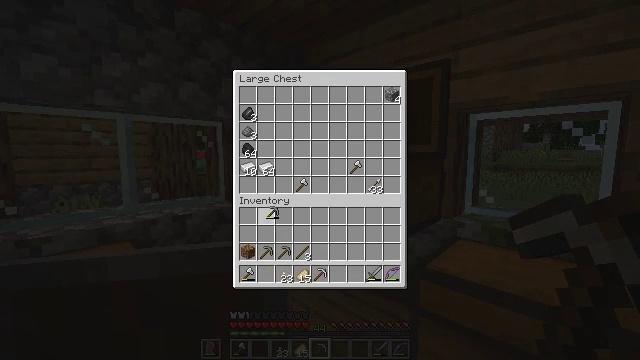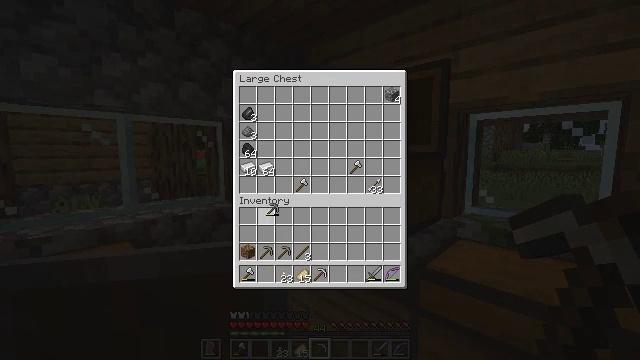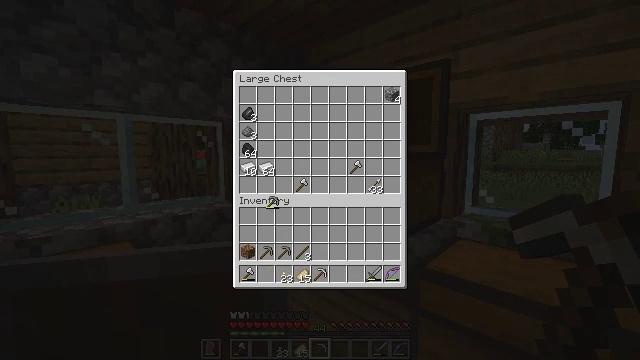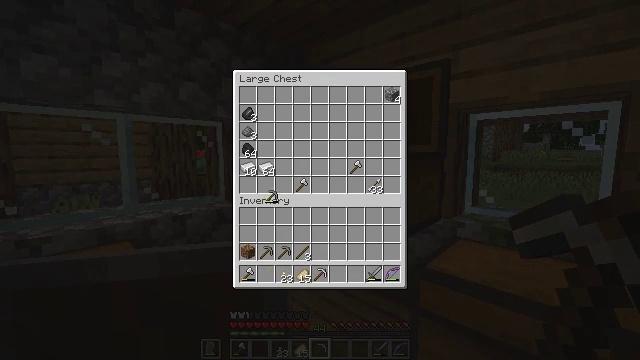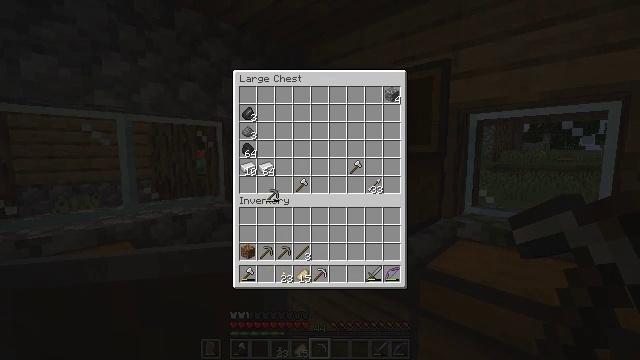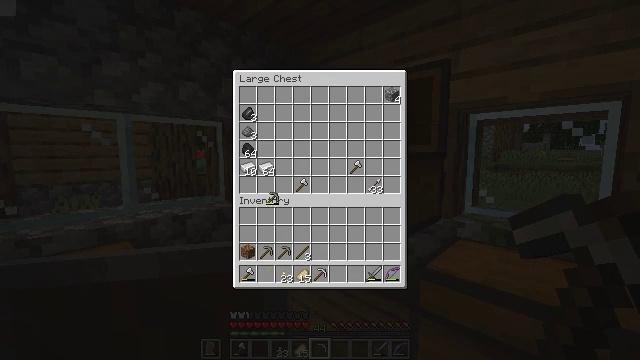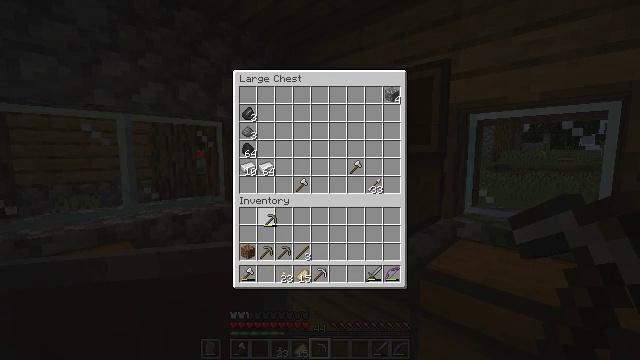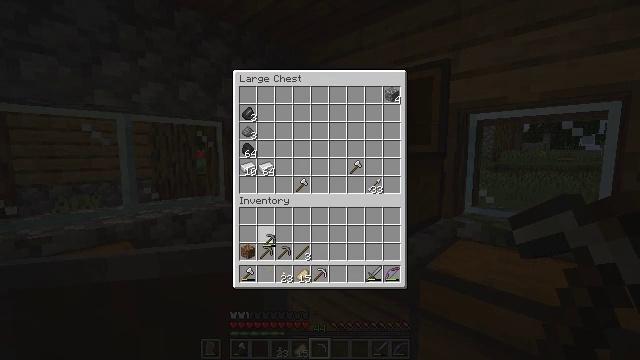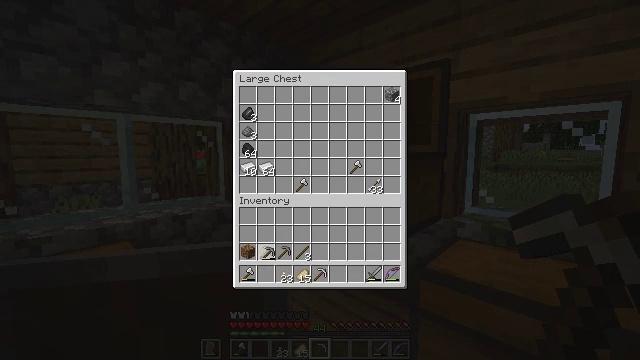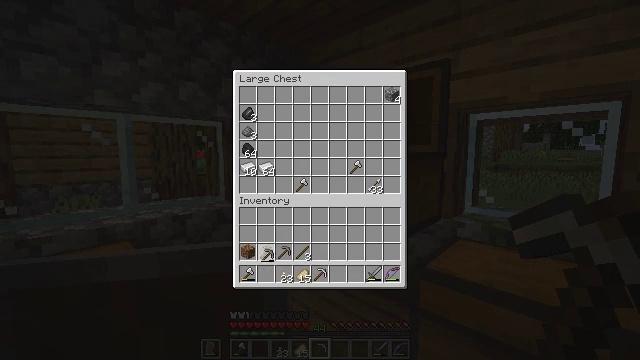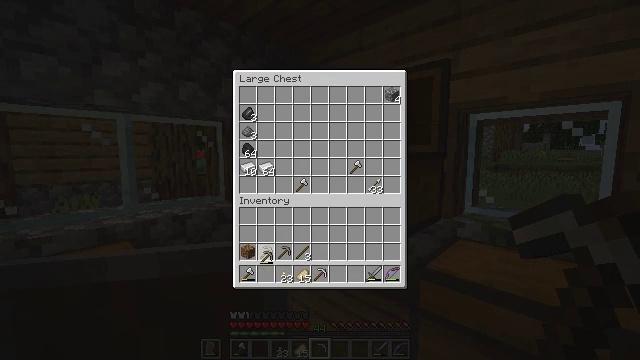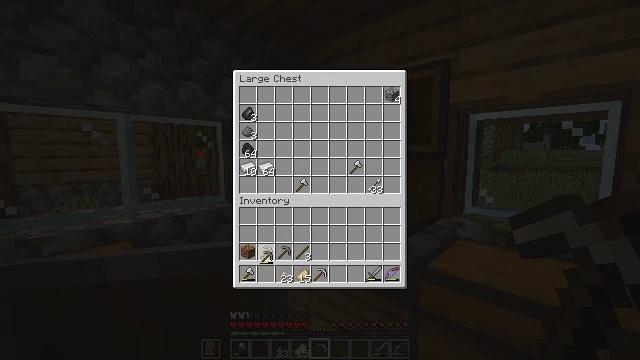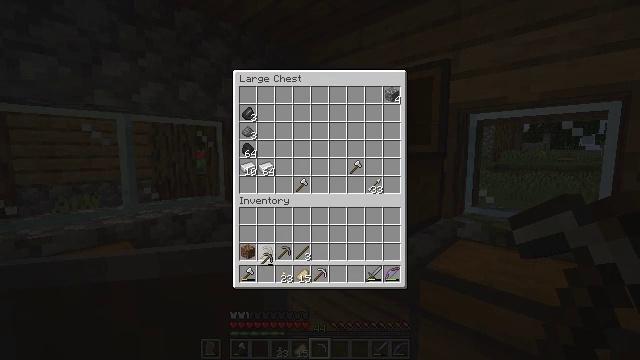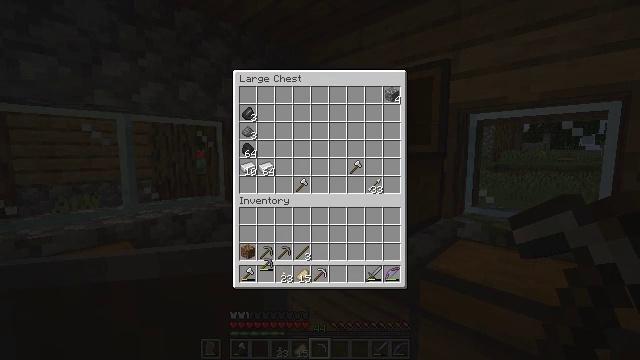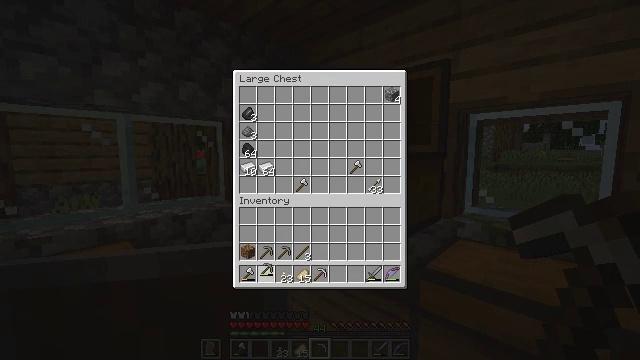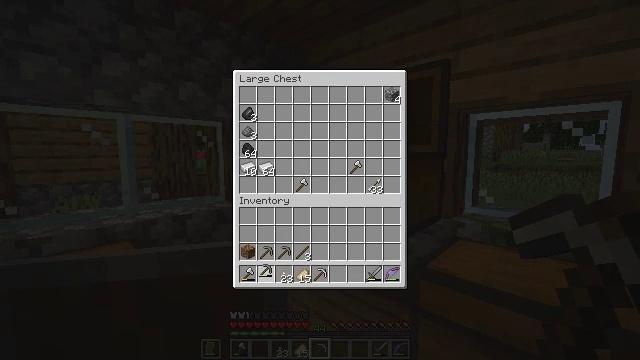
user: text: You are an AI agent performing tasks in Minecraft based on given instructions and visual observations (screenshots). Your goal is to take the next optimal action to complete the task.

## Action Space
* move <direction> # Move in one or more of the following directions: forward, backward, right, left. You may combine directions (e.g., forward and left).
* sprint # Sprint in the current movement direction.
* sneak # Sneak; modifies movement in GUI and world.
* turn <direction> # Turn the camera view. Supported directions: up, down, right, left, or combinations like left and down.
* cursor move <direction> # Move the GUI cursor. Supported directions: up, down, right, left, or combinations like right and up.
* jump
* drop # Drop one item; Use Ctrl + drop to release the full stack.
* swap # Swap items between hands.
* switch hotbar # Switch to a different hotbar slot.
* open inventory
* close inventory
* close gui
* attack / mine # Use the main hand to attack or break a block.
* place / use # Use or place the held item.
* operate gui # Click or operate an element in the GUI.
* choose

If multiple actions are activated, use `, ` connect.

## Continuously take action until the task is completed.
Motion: motion action
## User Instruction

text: Collect the spawner block.
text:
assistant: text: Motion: no_op
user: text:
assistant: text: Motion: no_op
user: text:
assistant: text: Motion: no_op
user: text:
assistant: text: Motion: no_op
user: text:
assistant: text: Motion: no_op
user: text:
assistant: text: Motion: cursor move down
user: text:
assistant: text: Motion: cursor move down
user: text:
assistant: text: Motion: cursor move down
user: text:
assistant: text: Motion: no_op
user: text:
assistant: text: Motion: no_op
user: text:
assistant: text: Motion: no_op
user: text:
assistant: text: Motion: no_op
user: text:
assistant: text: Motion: no_op
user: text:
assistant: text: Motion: no_op
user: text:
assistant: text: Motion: no_op
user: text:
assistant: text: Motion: operate gui
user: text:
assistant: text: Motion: operate gui
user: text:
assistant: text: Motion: no_op
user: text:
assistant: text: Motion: no_op
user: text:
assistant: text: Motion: no_op
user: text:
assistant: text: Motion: no_op
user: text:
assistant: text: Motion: no_op
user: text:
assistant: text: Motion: no_op
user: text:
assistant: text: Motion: no_op
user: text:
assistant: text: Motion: no_op
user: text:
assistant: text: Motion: operate gui
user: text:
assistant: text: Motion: operate gui
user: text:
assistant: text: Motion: cursor move up
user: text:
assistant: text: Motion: cursor move up
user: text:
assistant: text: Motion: cursor move up